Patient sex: M
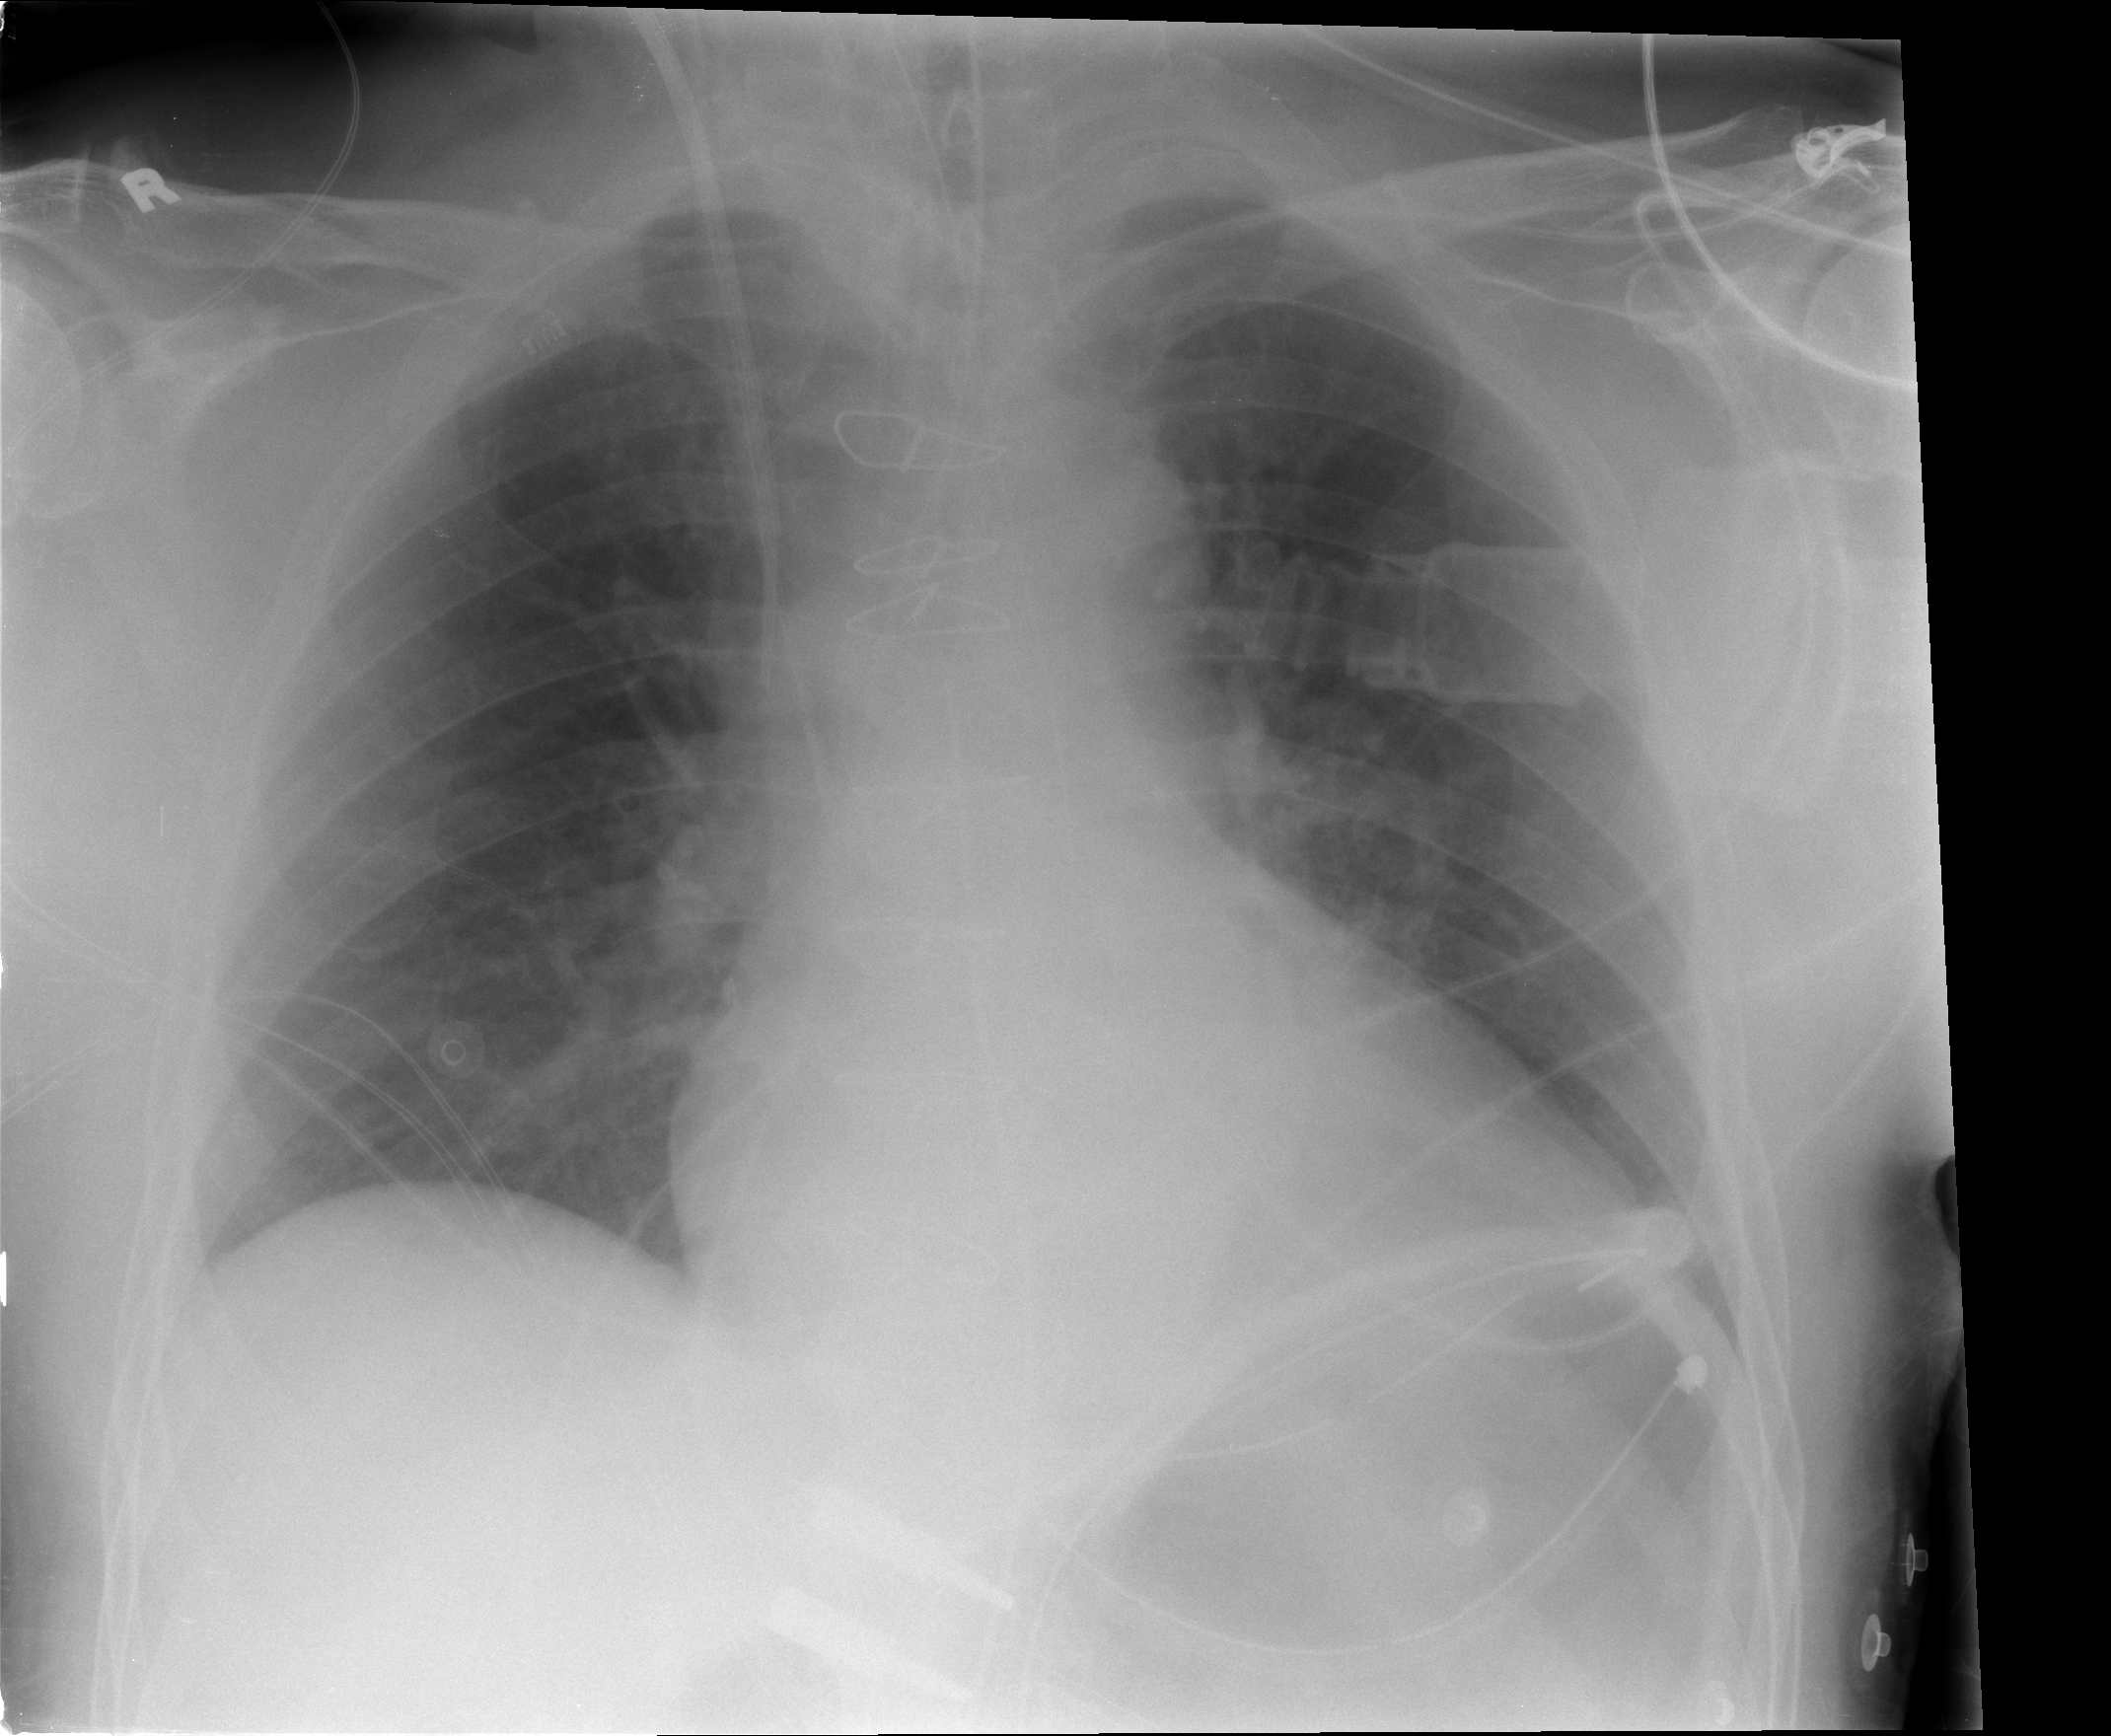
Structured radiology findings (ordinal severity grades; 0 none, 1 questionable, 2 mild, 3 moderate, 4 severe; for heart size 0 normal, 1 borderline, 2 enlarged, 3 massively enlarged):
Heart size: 0
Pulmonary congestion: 2
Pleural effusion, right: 1
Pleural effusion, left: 1
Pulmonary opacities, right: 0
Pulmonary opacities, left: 0
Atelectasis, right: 1
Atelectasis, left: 1